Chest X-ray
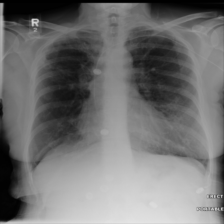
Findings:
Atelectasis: negative
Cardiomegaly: negative
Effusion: negative
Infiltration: negative
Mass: negative
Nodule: negative
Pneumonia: negative
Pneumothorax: negative
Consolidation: negative
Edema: negative
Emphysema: negative
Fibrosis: negative
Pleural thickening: negative
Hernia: negative